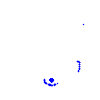
Particle: pion